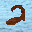
Label: 2